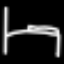
Label: bed